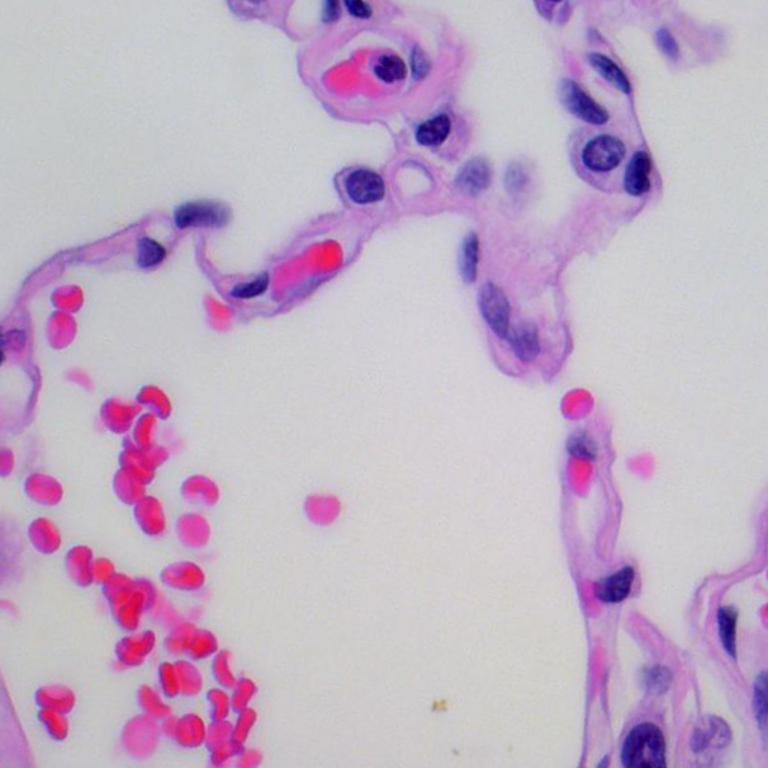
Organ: lung
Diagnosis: benign